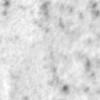
Label: no_change